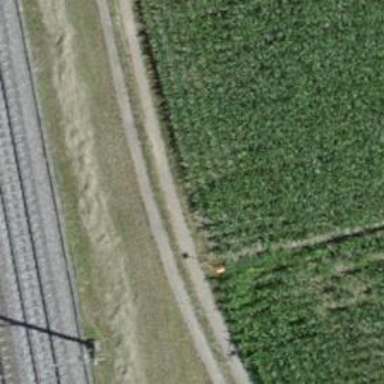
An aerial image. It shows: Track with grade3 tracktype.